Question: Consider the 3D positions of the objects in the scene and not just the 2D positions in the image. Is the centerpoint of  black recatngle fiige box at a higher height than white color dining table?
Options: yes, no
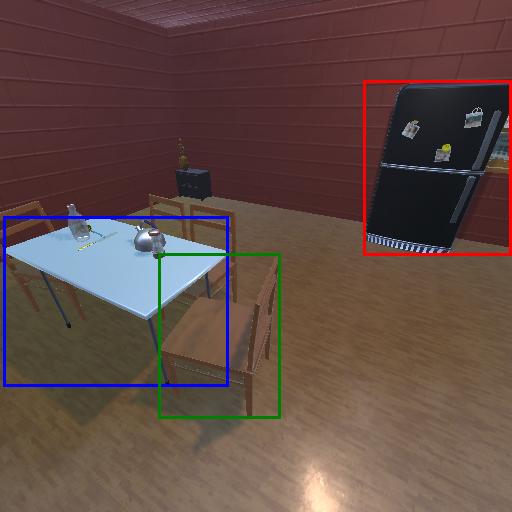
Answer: yes